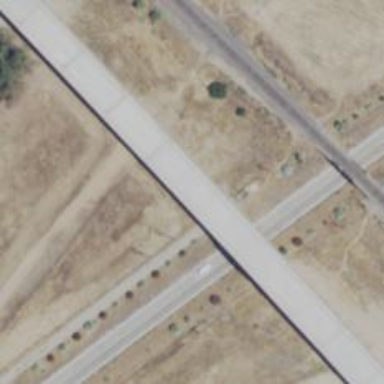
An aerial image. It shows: Bridge.